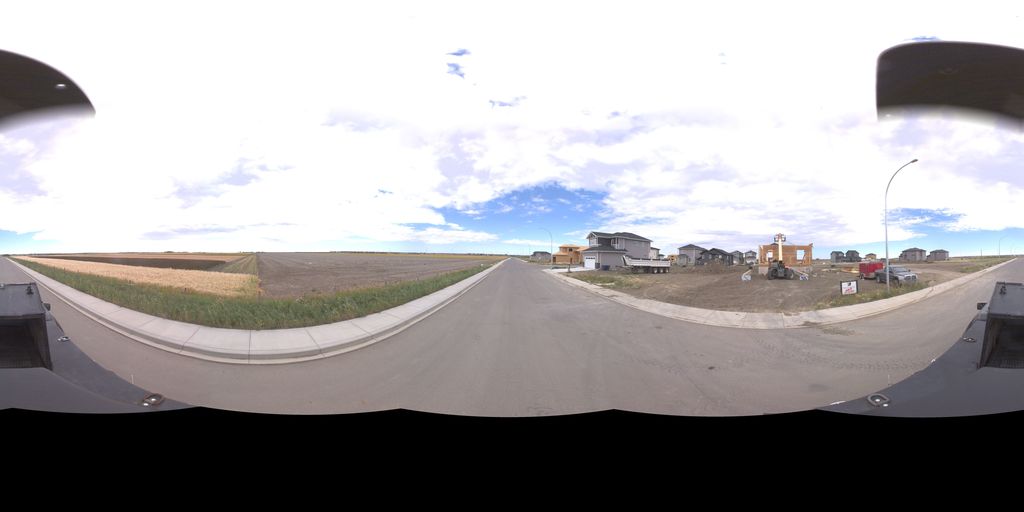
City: saskatoon